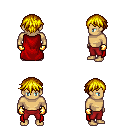
a pixel art fantasy rpg character, male body template, human, tanned skin, red cape, red pants, blonde short bangs hairstyle, gold gloves, four views (front, back, left, right), 2x2 character sprite sheet, small pixel art, hard edges, no anti-aliasing